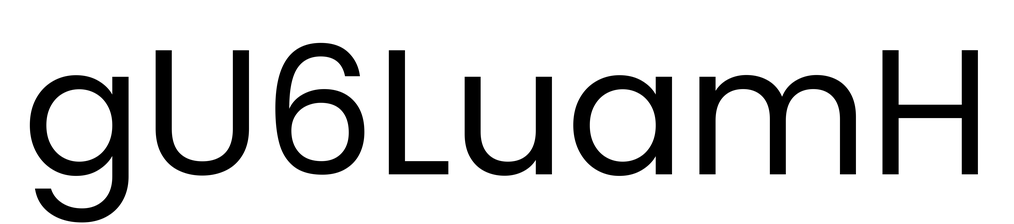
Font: Poppins-Regular